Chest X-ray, AP view. Patient: 46 years old, sex M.
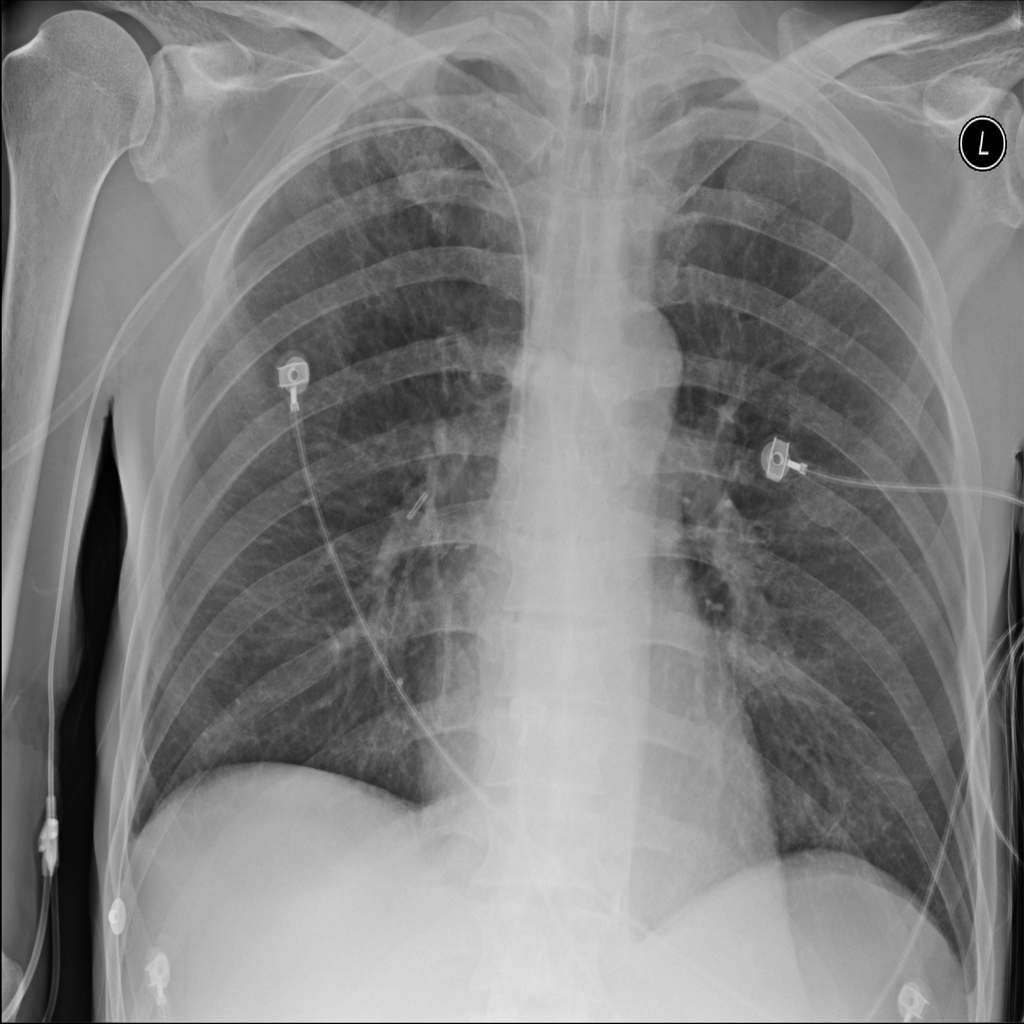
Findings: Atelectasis